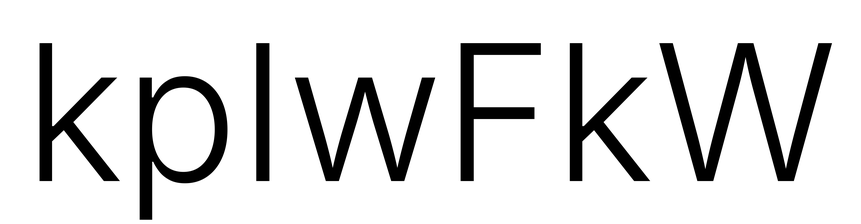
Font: Inter_Light